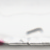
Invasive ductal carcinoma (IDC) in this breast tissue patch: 0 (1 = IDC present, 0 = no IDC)